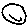
Label: smiley face